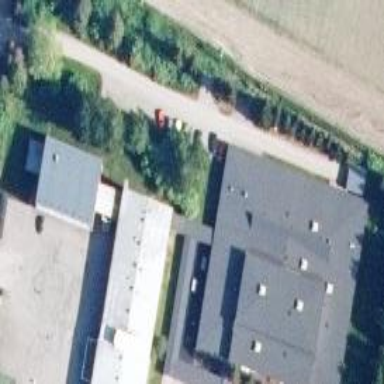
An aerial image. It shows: School building.